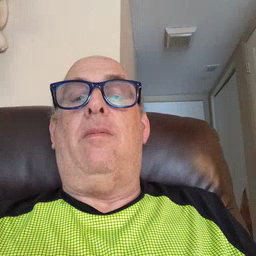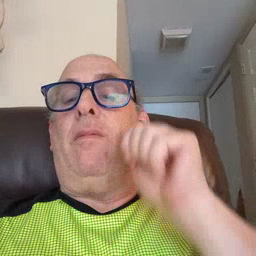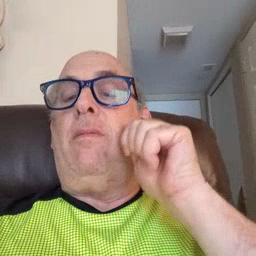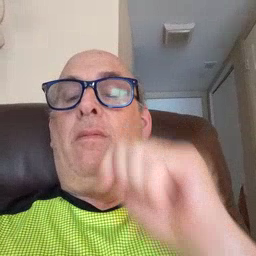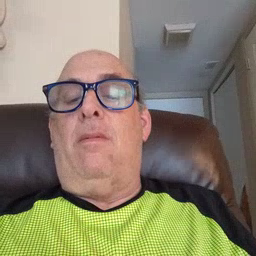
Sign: aunt